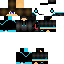
A male human skin with dark skin, wearing brown long hair dressed in a blue hoodie and black pants, featuring a closed mouth.